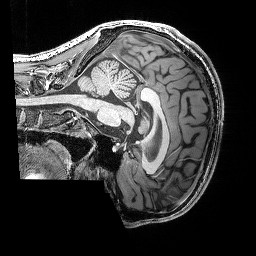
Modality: T1w
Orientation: sagittal
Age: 22
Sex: male
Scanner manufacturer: siemens
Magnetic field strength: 3 T
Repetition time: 2.25 s
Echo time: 0.00418 s